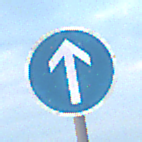
Verkehrszeichen: VorgeschriebeneFahrtrichtungGeradeaus
Umgebung: Outdoor, Nature
Tageszeit: SunriseSunset
Wetter: PartlyCloudy
Licht: Natural
Jahreszeit: NotSpecified
Kontrast: LowContrast